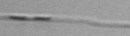
Label: Pseudo-nitzschia